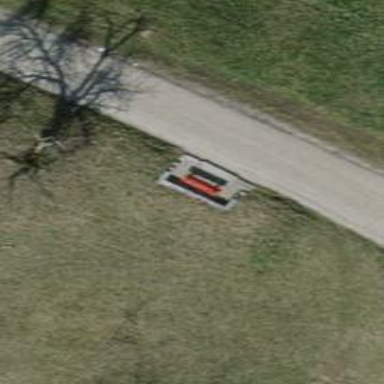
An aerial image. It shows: Red bench.